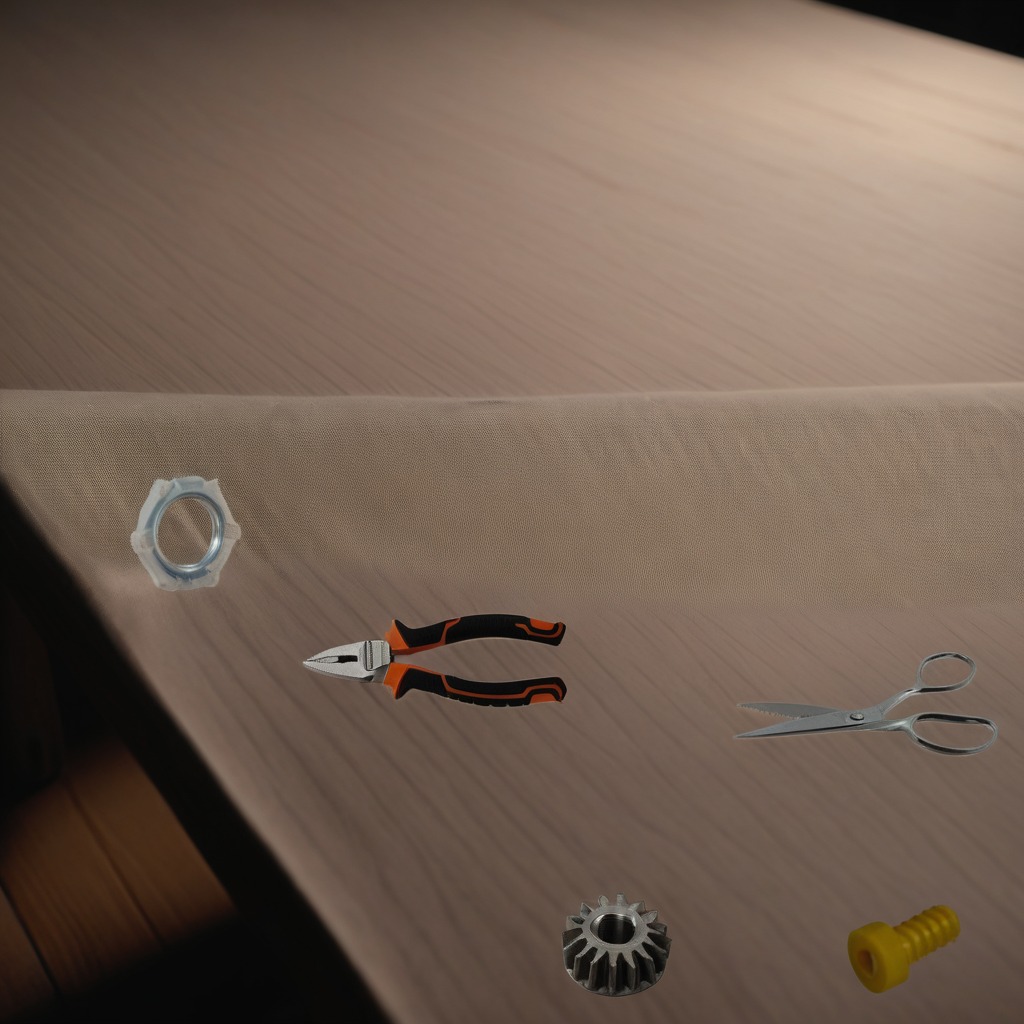
A steel gear with teeth, a metal machine screw, a pair of pliers, a metal nut, and a pair of scissors are lying on the wooden table.